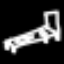
Label: bed